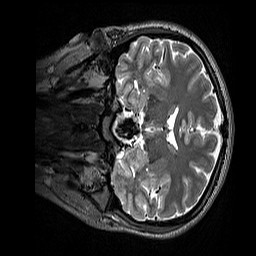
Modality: T2w
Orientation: coronal
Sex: female
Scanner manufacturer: siemens
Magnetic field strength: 3 T
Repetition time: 3.2 s
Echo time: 0.409 s